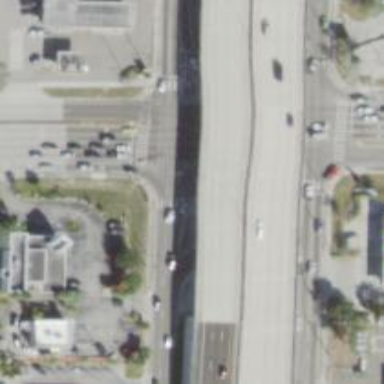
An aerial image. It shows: Primary link highway.